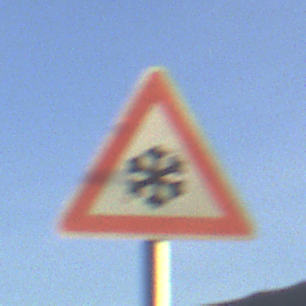
Verkehrszeichen: SchneeOderEisglaette
Umgebung: Outdoor, Nature
Tageszeit: SunriseSunset
Wetter: PartlyCloudy
Licht: Natural
Jahreszeit: NotSpecified
Kontrast: HighContrast